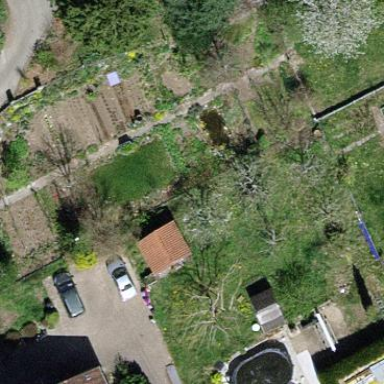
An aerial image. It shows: Farmyard area.